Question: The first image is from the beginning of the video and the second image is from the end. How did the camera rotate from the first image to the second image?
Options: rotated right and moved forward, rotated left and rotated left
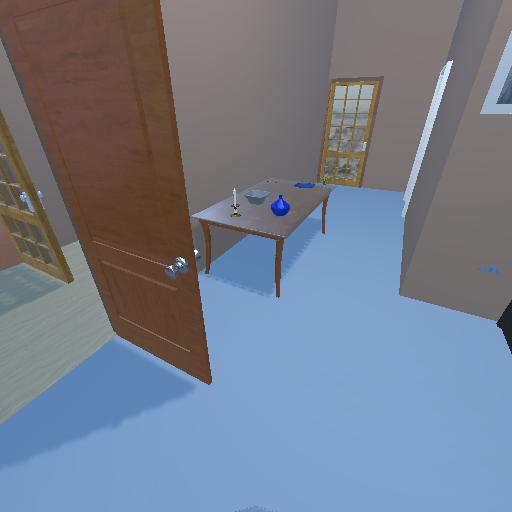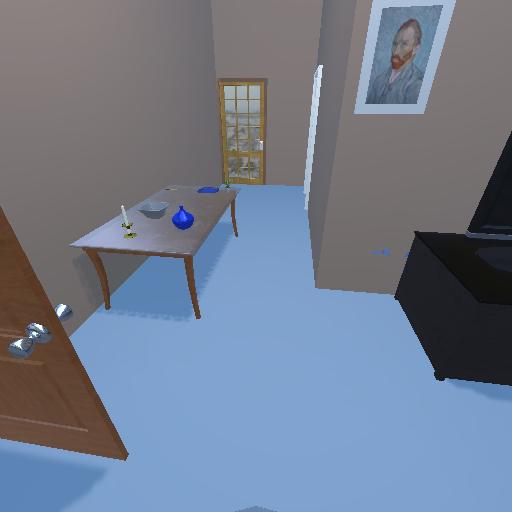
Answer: rotated right and moved forward